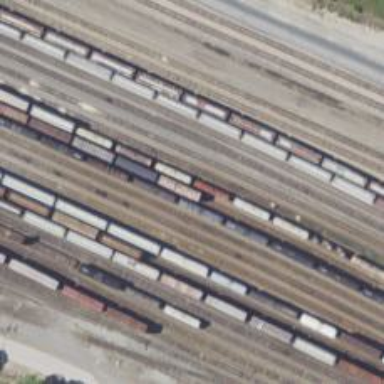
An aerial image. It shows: Railway yard in service.